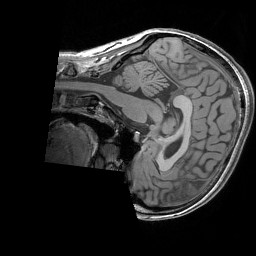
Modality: T1w
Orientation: sagittal
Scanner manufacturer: siemens
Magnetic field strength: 3 T
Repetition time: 1.83 s
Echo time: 0.00303 s